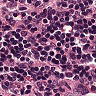
Metastatic tissue present: no